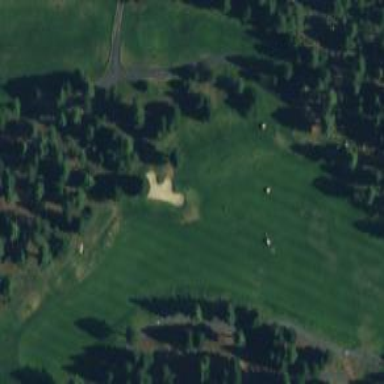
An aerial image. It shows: Golf hole.